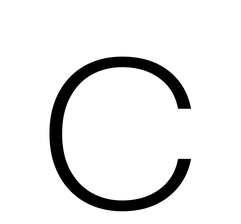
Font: Poppins-ExtraLight